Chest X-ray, PA view. Patient: 73 years old, sex M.
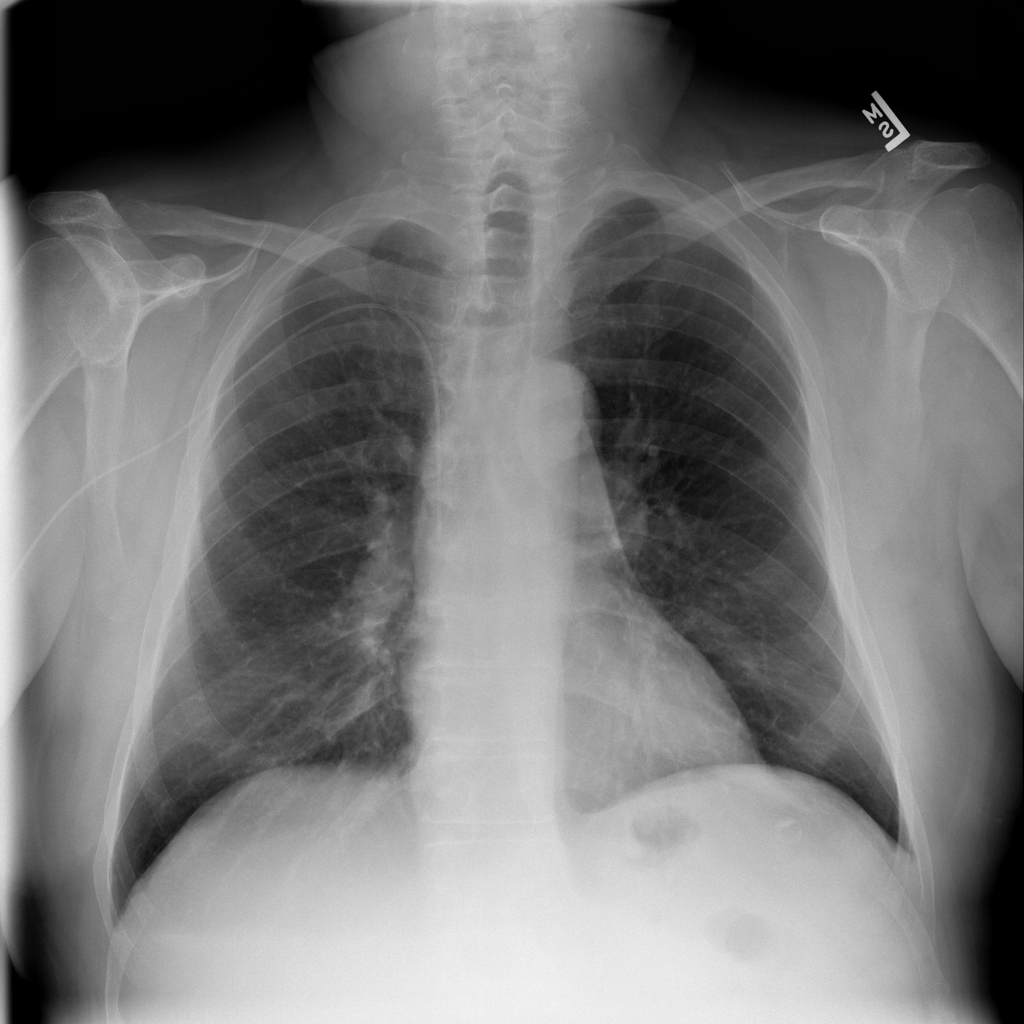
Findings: Effusion